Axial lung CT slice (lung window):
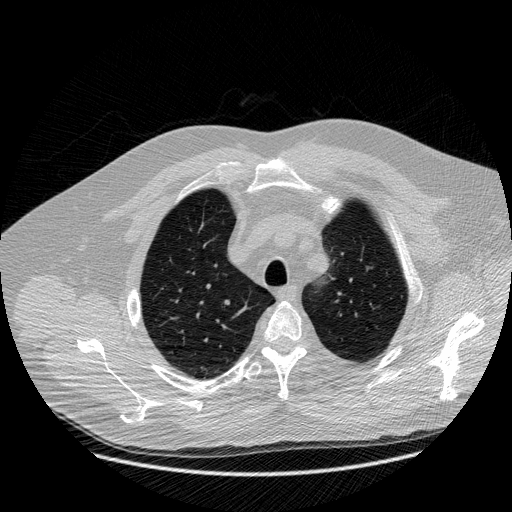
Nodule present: no